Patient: sex M, age 34
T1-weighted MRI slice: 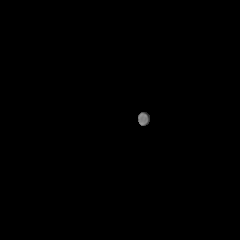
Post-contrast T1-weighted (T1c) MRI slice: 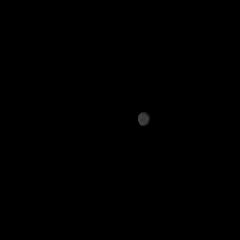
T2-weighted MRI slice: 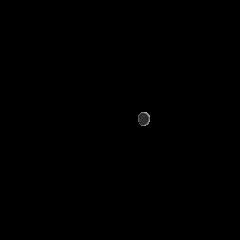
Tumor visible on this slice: no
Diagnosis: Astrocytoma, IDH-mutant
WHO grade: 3